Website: macys
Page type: account-selection
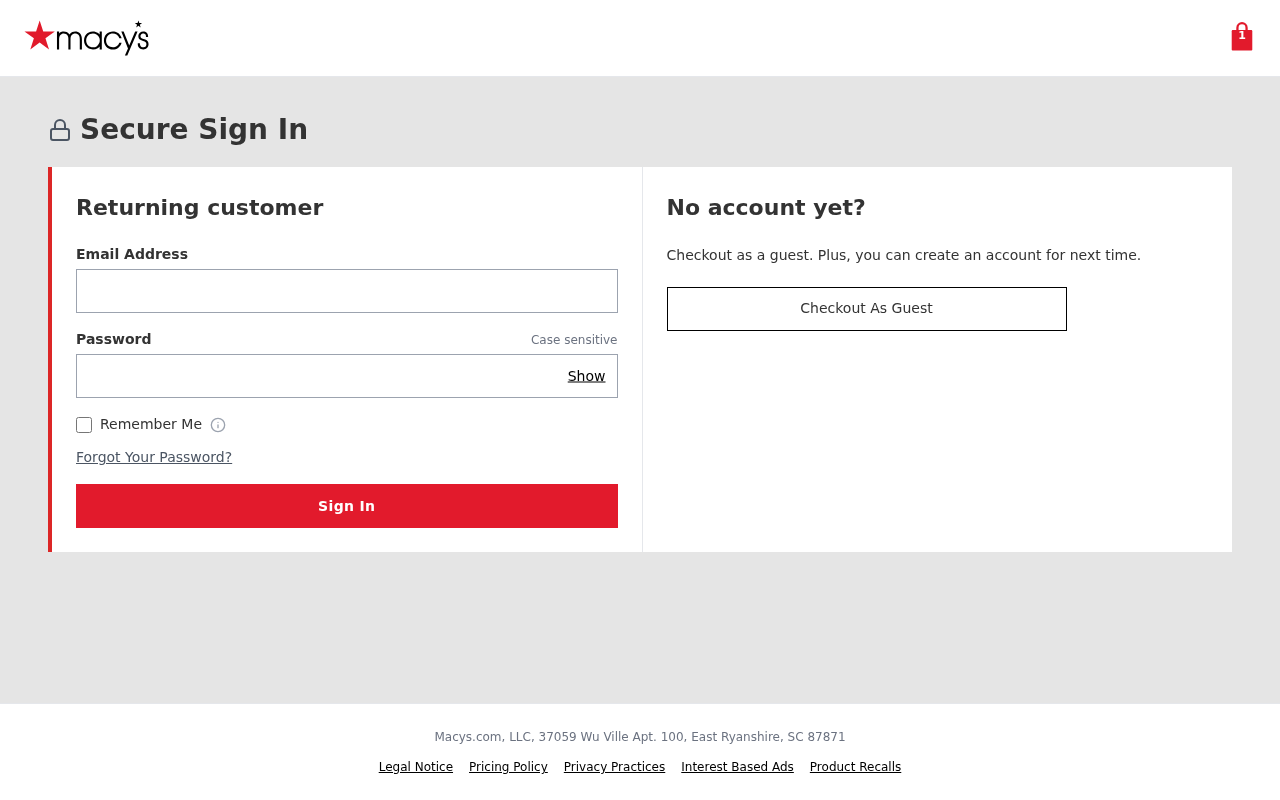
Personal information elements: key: PII_EMAIL
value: michaeljones@hotmail.com
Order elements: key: ORDER_NUM_ITEMS
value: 1